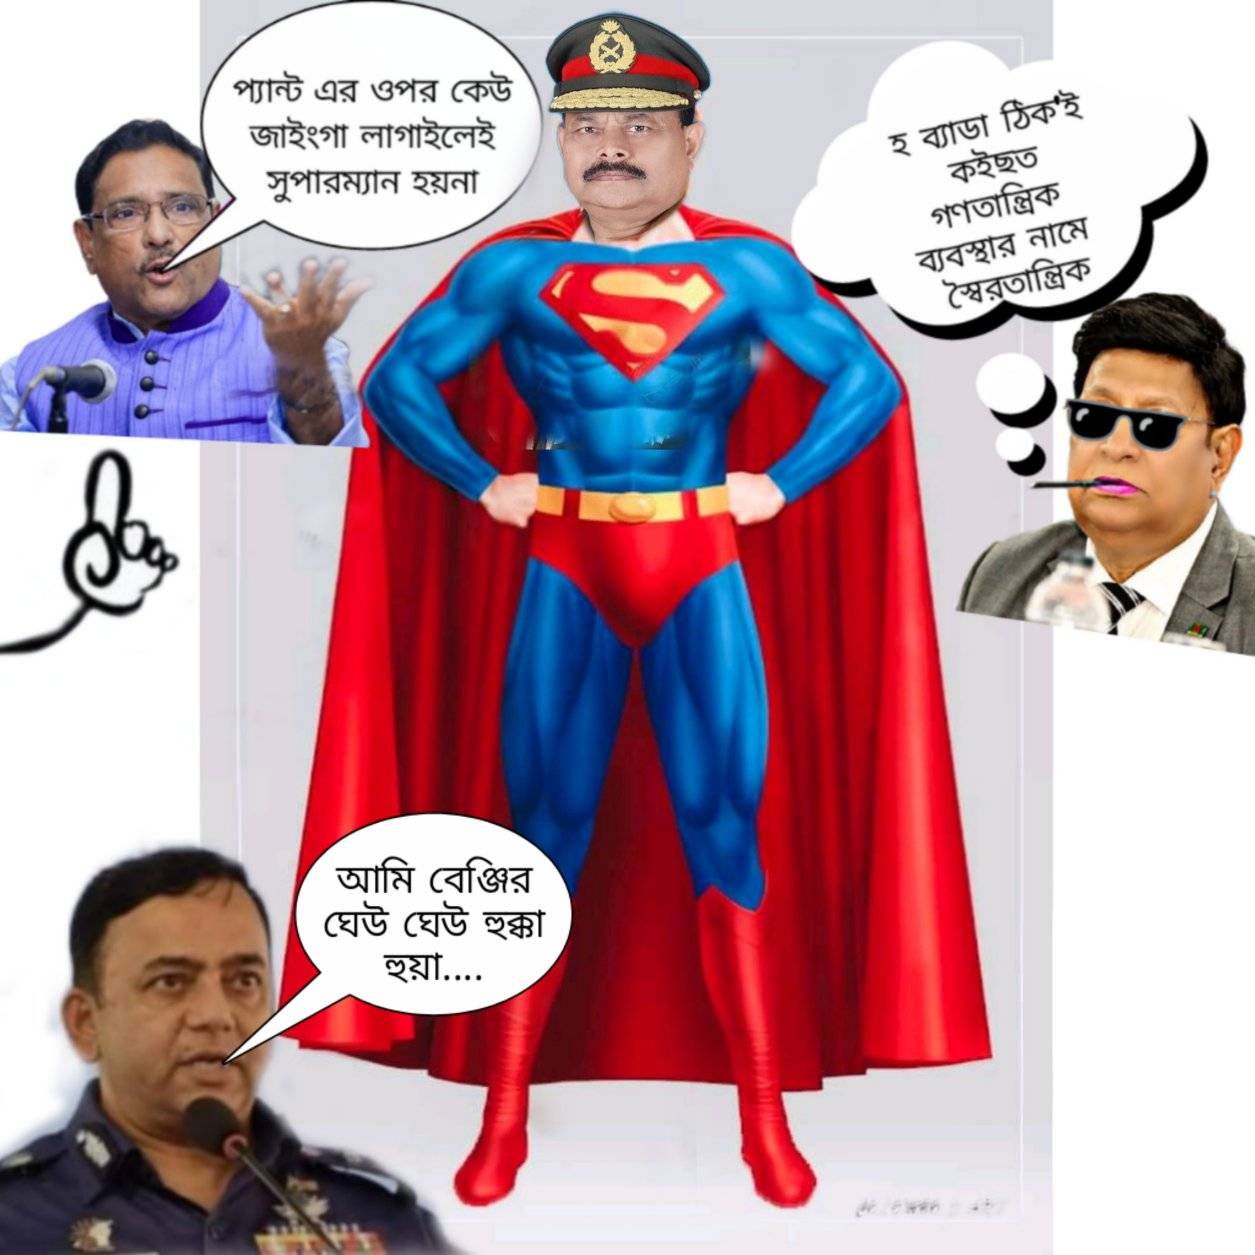
Caption:  প্যান্ট এর ওপর কেউ জাইঙ্গা লাগাইলেই সুপারম্যান হয়না    হ ব্যাডা ঠিক'ই কইছত গণতান্ত্রিক ব্যবস্থার নামে সৈরাতান্ত্রিক    আমি বেঞ্জির ঘেউ ঘেউ হুক্কা হুয়া ...
Label: hate